Field crop: maize
Growth stage: 2
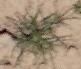
Species: salsola